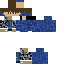
A male human skin with medium skin, wearing brown long hair dressed in a blue hoodie and brown pants, featuring a closed mouth.